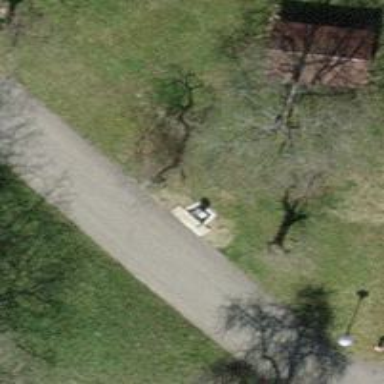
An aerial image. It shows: Wayside shrine.